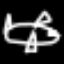
Label: airplane